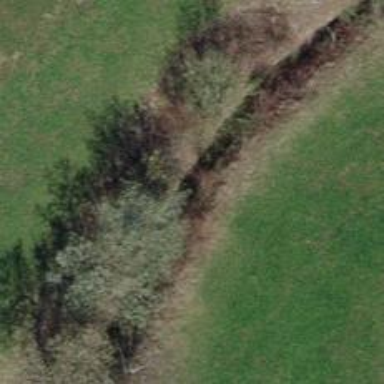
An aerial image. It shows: Ditch serving as waterway.